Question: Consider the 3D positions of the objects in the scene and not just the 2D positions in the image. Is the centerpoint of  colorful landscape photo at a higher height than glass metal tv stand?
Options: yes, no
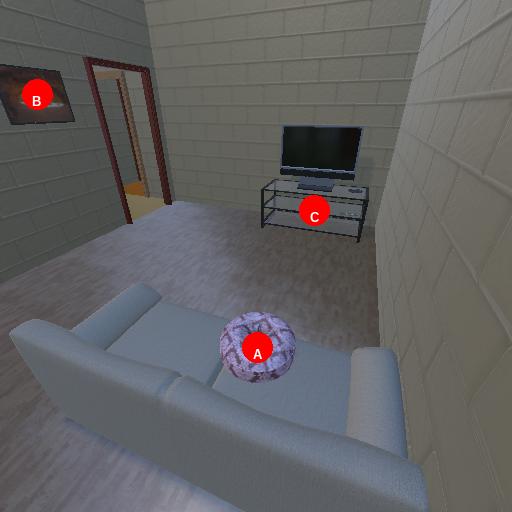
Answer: yes